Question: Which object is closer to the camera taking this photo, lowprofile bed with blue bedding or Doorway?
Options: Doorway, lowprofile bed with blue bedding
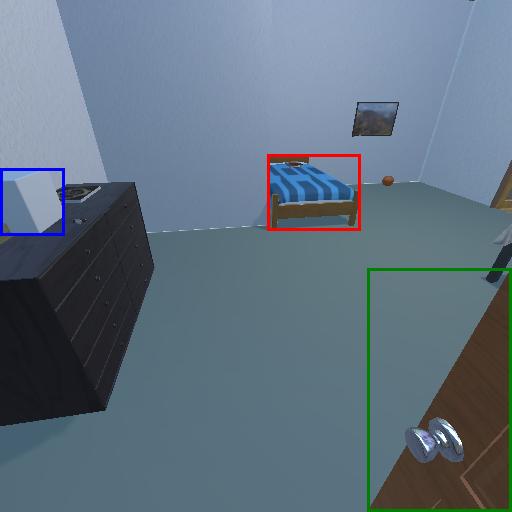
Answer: Doorway